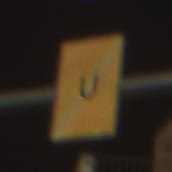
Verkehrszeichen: EndeUmleitung
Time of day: Night
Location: Outdoor (Urban)
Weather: PartlyCloudy
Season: NotSpecified
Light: Artificial